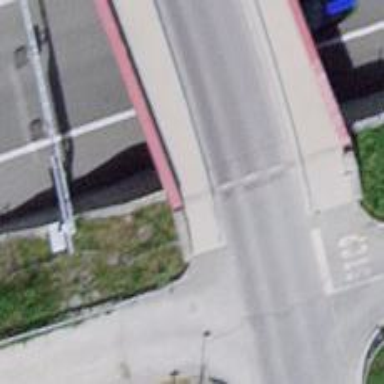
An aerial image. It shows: Kerb barrier.